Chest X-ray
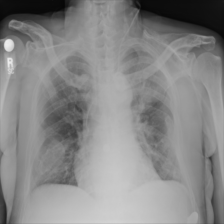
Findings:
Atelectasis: negative
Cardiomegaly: negative
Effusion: negative
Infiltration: negative
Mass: negative
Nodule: negative
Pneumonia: negative
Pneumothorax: negative
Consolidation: negative
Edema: negative
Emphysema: negative
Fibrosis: negative
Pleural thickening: negative
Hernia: negative